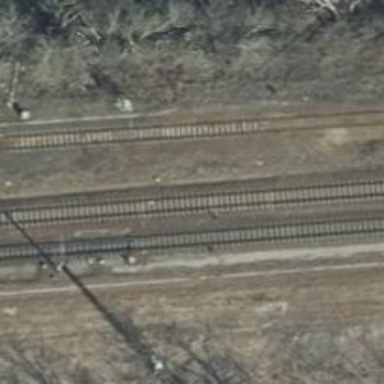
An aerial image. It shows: Railway with electrified contact lines.